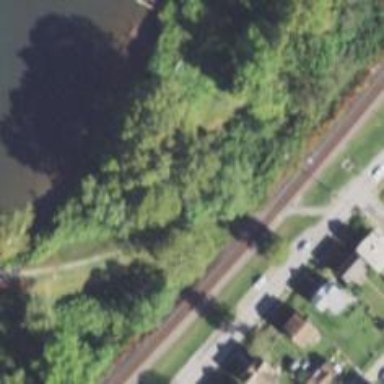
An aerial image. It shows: Abandoned railway crossing footway.